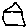
Label: house